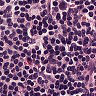
Metastatic tissue present: no